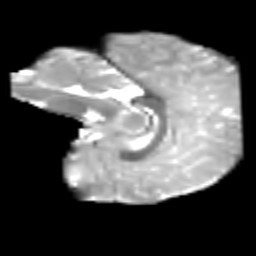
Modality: T2w
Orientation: sagittal
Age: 6
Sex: male
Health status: healthy